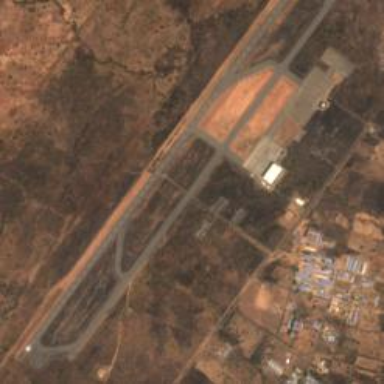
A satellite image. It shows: Military airfield located within aerodrome.